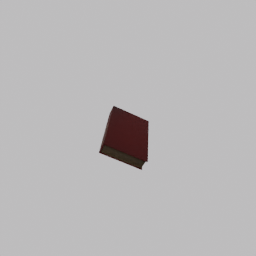
Label: tools